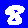
Digit: 8